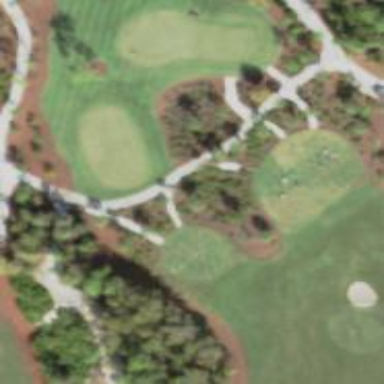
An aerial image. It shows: Path for both roads and golfers.